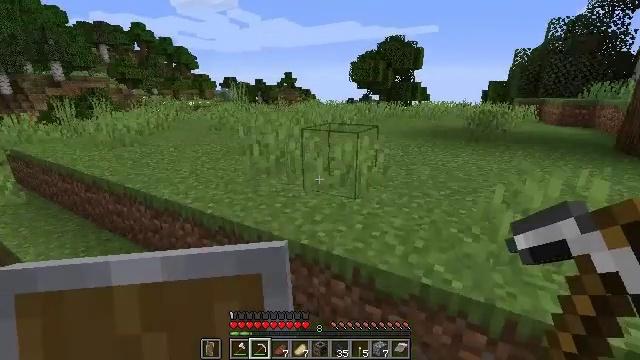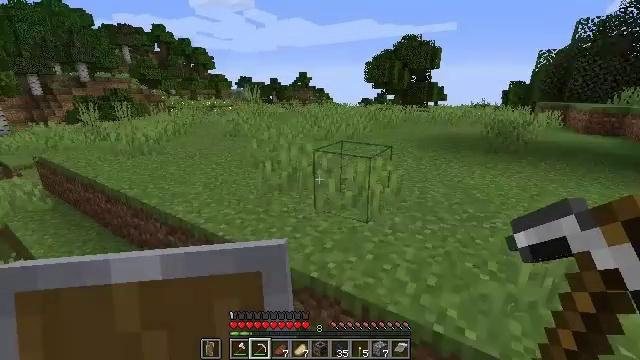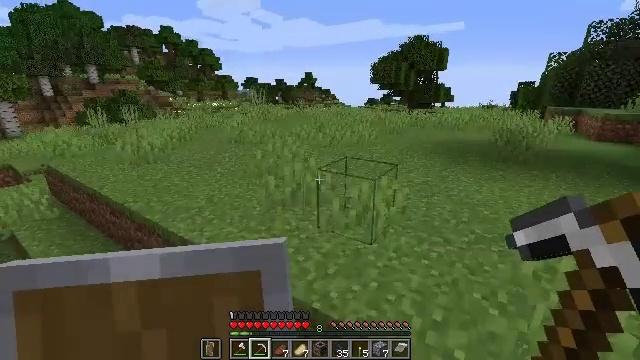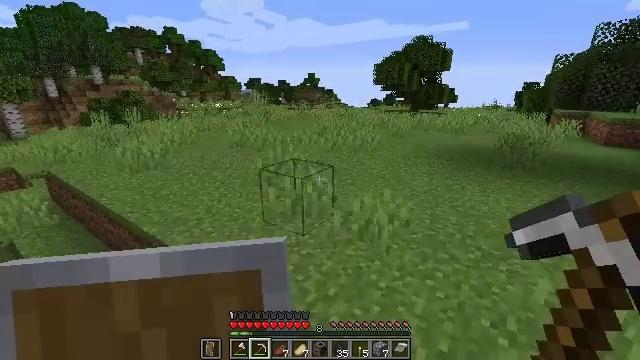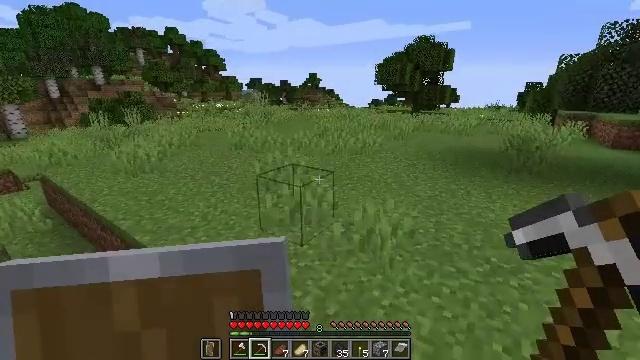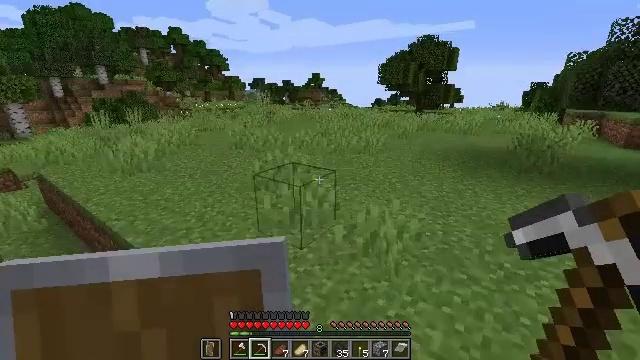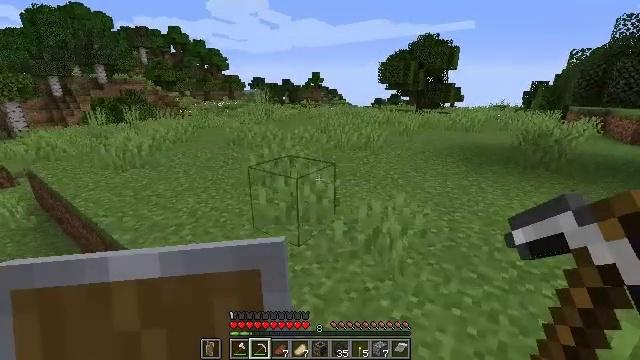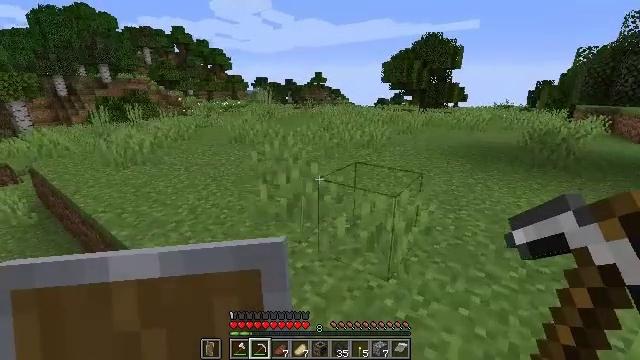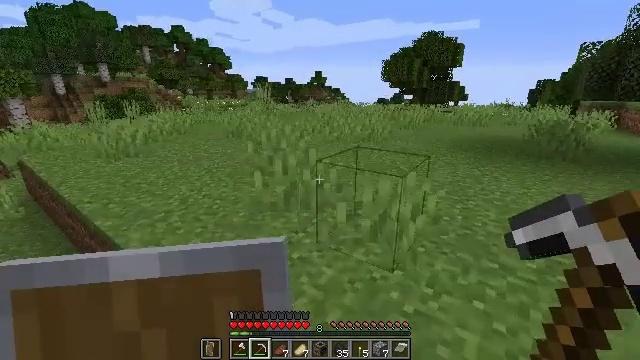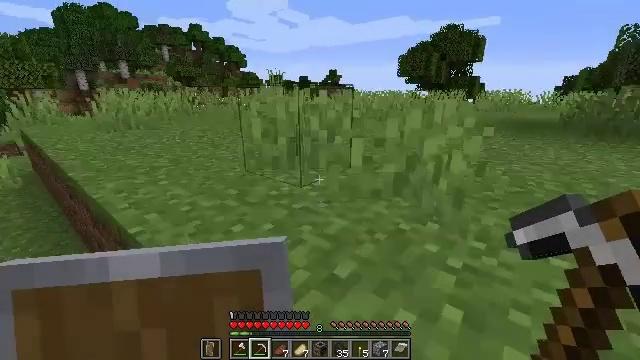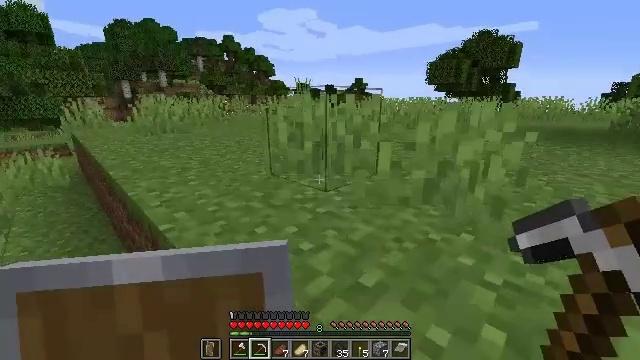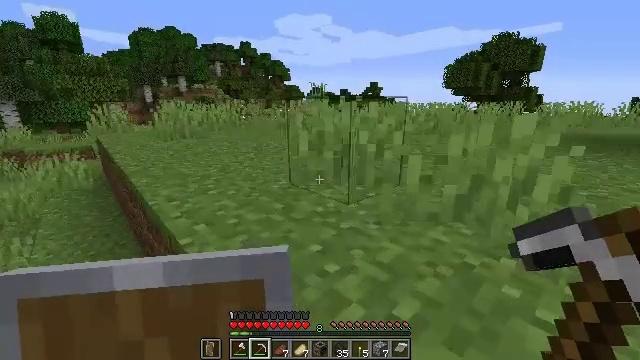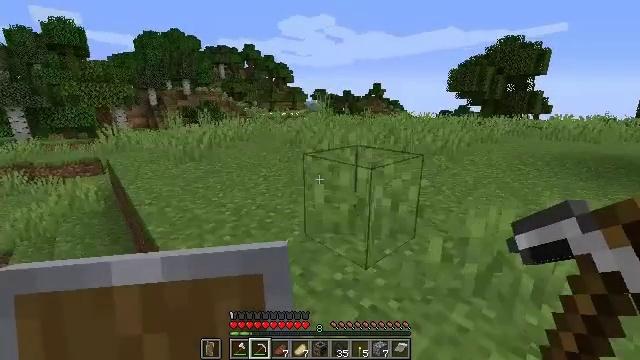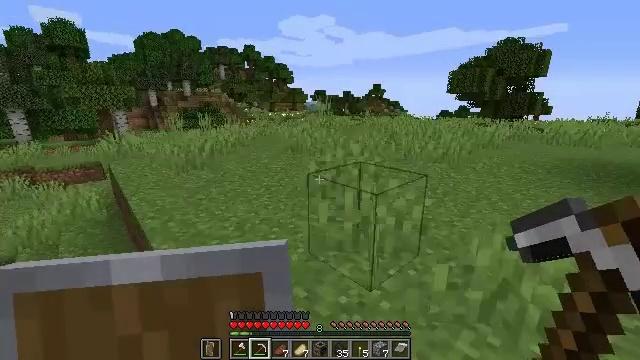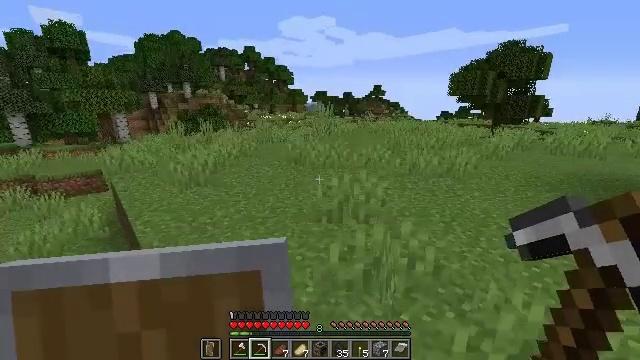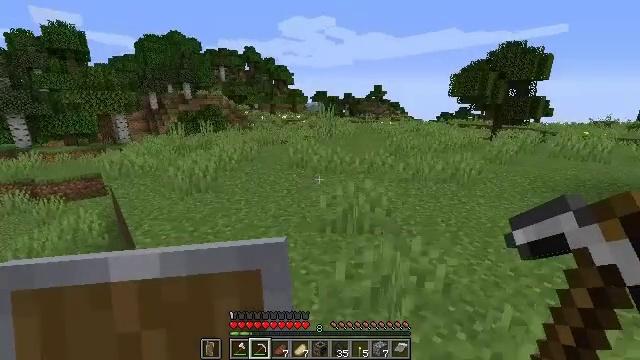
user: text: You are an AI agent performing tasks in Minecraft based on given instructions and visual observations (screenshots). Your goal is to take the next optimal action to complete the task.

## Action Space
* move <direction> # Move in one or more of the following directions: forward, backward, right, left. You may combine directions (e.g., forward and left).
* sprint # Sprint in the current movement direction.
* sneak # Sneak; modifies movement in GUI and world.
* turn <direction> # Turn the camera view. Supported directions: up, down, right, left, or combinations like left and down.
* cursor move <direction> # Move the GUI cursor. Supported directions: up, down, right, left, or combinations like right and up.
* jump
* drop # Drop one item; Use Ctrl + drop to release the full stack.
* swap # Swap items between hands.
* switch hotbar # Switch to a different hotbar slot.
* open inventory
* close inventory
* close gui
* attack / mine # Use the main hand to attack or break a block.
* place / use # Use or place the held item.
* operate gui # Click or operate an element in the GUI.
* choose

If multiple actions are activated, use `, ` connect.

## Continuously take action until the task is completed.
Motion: motion action
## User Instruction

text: Break oak leaves from the trees.
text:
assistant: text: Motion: move forward, turn left, jump
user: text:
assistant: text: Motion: move forward, turn left, jump
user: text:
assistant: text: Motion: move forward, jump
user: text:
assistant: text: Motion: move forward, jump
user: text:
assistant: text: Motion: move forward, jump
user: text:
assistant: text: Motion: move forward, jump
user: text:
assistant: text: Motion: move forward, jump
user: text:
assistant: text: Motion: move forward, jump
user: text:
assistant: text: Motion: move forward, turn left, jump
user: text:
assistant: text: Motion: move forward, turn left and up, jump
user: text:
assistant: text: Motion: move forward, turn left, jump
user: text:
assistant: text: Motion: move forward, jump
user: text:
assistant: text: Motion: move forward, jump
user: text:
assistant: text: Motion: move forward, jump
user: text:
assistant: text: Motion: move forward, jump
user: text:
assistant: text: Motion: move forward
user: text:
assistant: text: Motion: move forward, sprint
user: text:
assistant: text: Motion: move forward, sprint
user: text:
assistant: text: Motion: move forward, sprint
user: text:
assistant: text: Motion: move forward, sprint
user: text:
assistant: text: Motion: move forward, jump
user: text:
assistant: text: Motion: move forward, jump
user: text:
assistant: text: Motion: move forward, jump
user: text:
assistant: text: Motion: move forward and move right, jump
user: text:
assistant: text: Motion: move forward and move right, jump
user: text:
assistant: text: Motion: move forward and move right, jump
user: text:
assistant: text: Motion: move forward and move right, jump
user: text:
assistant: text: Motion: move forward and move right, jump
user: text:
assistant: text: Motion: move forward and move right, jump
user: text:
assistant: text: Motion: move forward and move right, jump